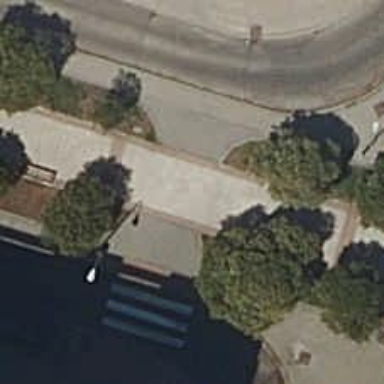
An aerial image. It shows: Pedestrian road paved with paving stones.